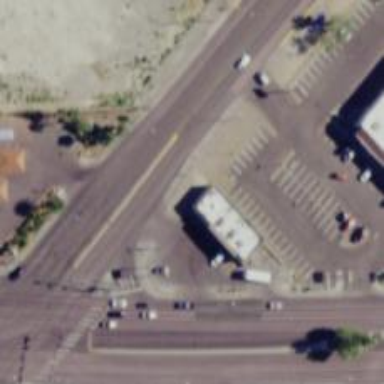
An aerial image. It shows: Convenience shop.